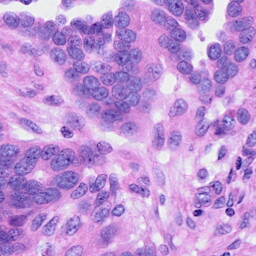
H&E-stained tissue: Ovarian